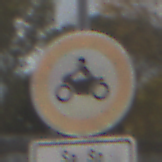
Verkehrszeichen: VerbotKraftraeder
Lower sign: ZeitangabenMitBeschraenkungAufWochentage9
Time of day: MorningAfternoon
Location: Outdoor (Suburban)
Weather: PartlyCloudy
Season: NotSpecified
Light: Natural